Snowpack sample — Buffalo Mountain, Silverthorne, Colorado, USA (2/22/26, 2:02 PM MST)
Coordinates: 39.622, -106.113
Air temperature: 33 °F
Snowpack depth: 63 cm
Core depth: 20 cm
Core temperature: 24.8 °F
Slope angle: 11°, slope face: 116°
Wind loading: low
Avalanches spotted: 0
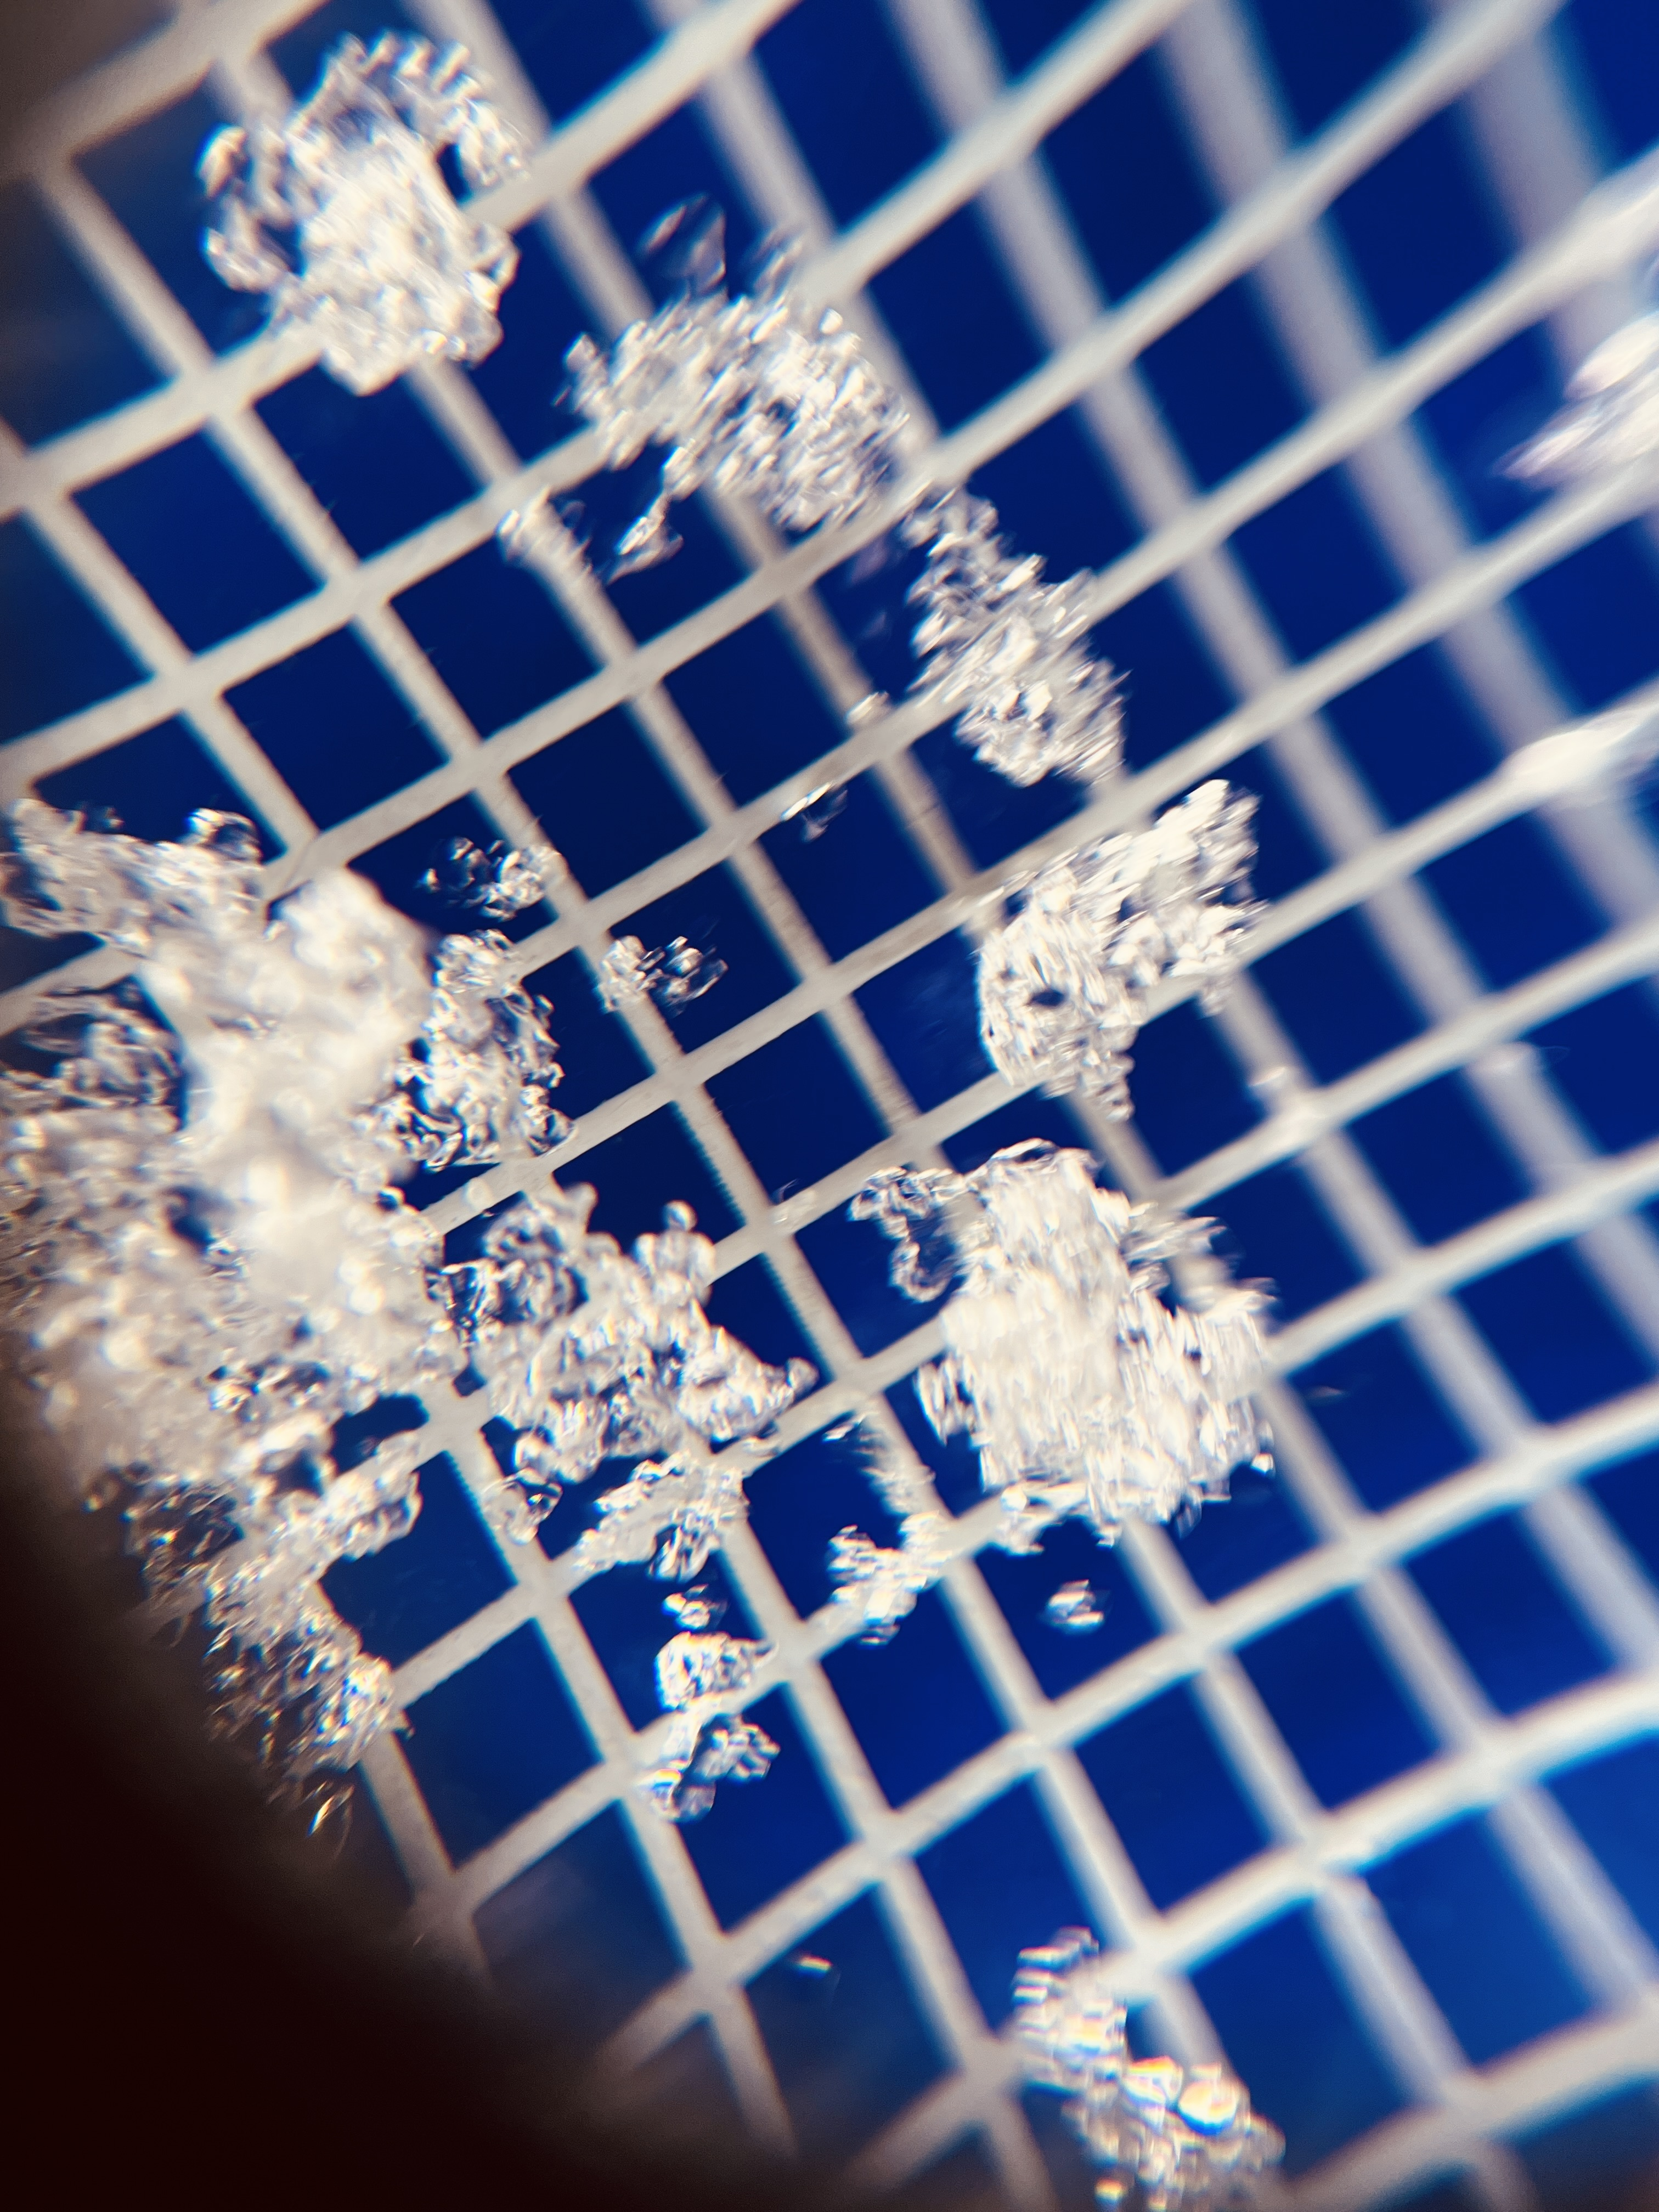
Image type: magnified_profile
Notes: In a firebreak similar to site 1, minimal wind loading with no spotted avalanches (not many faces in view though)